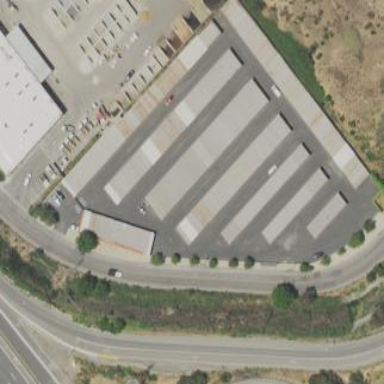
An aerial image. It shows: Storage rental shop located in building.